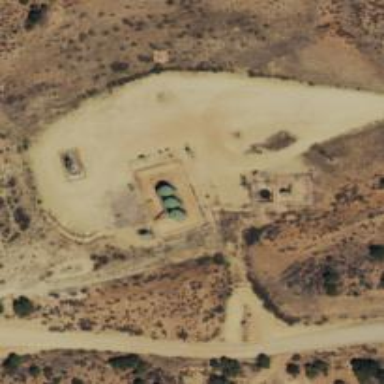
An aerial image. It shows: Storage tank with man-made structure.